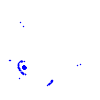
Particle: pion